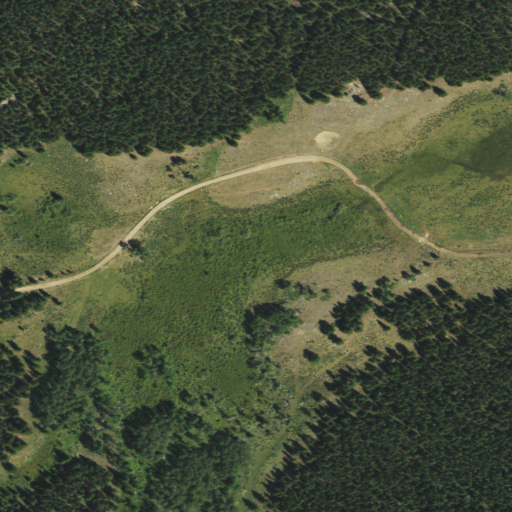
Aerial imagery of plain(s) in Wyoming named Lynx Park containing evergreen forest, deciduous forest, open development, shrub, grassland, herbaceous wetlands, woody wetlands, and medium intensity development